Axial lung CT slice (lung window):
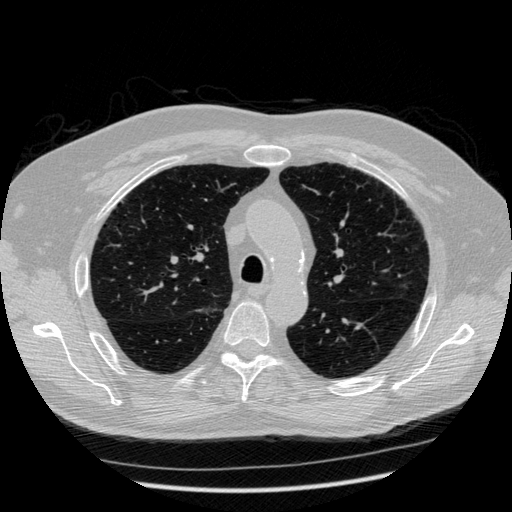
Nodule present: no